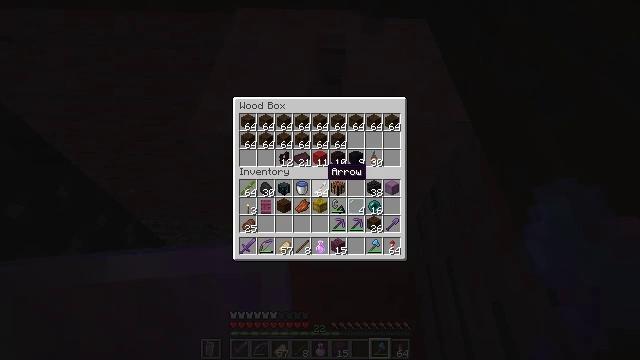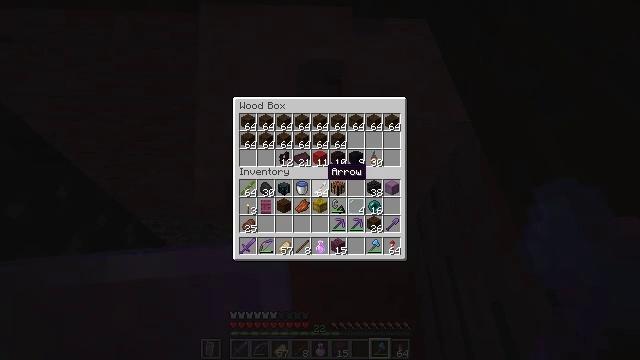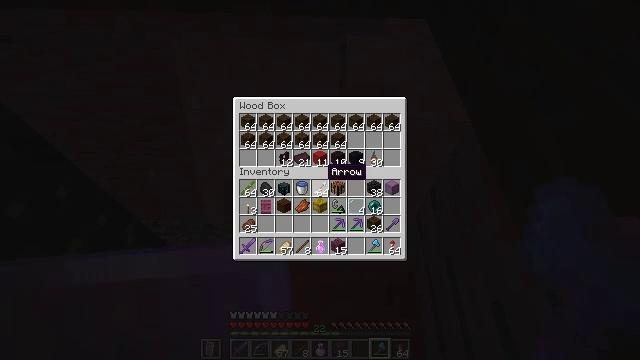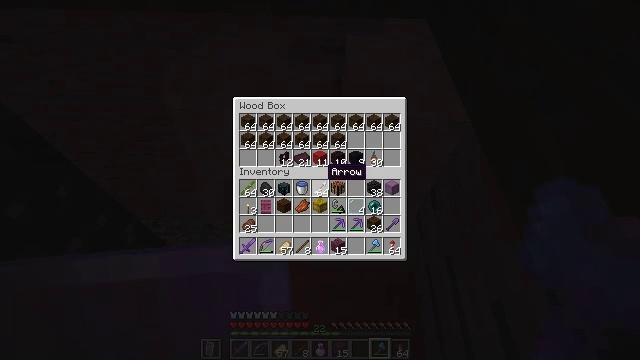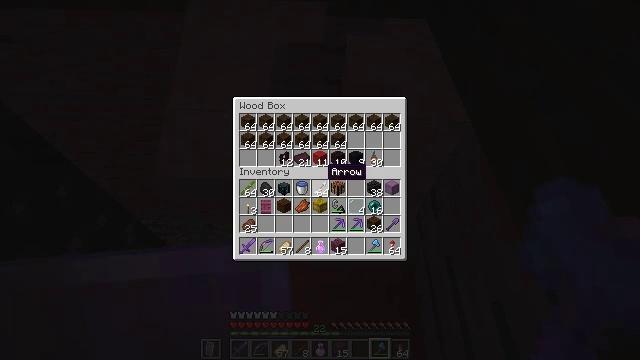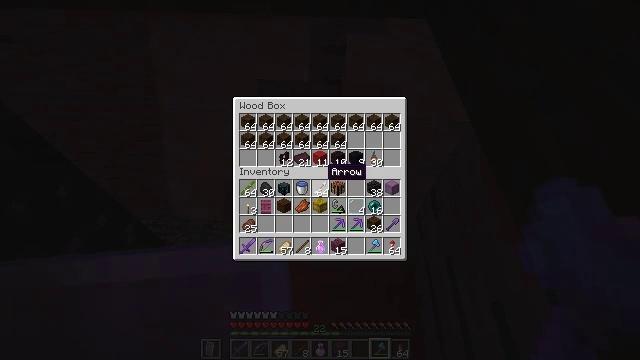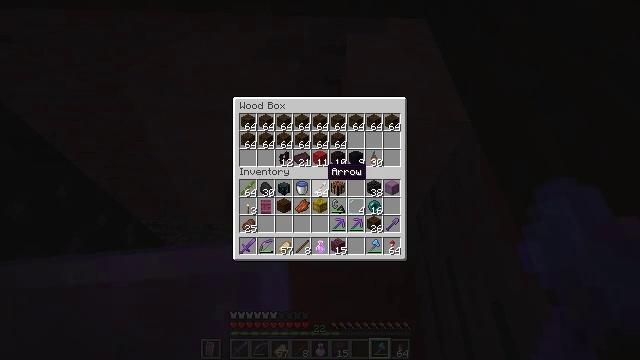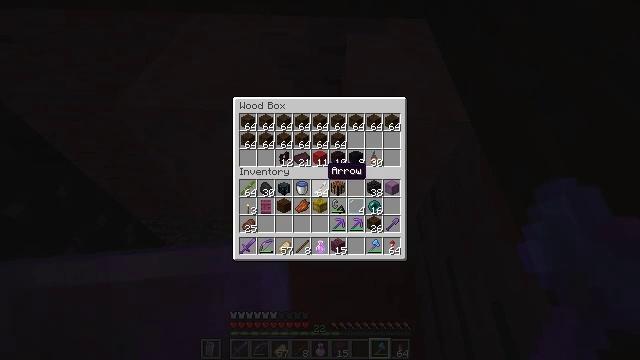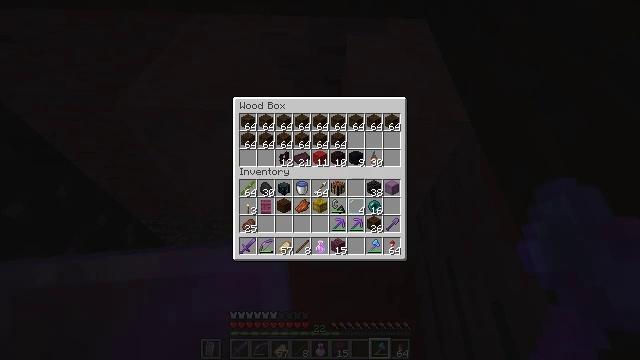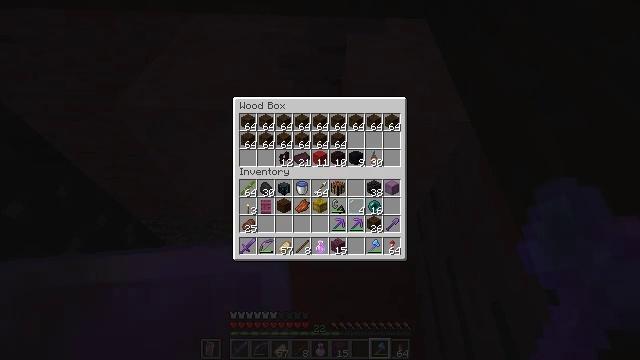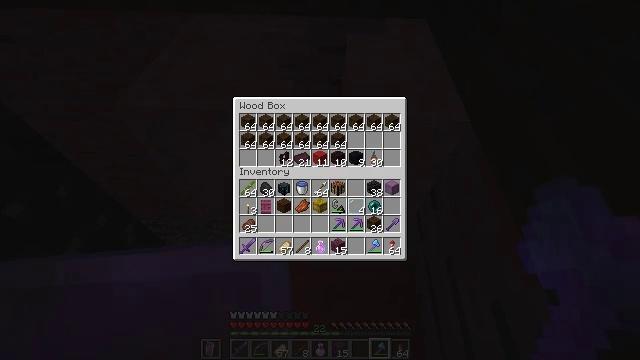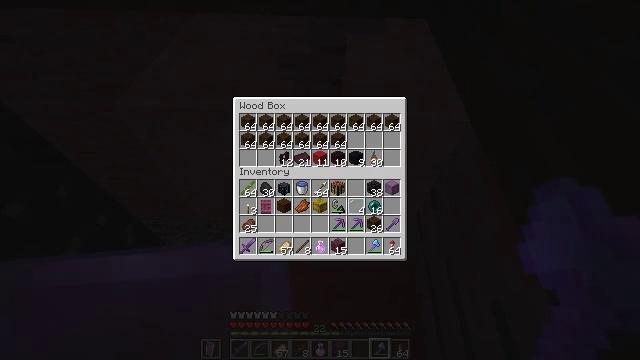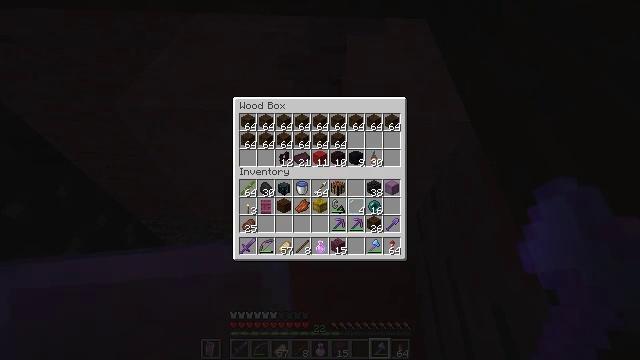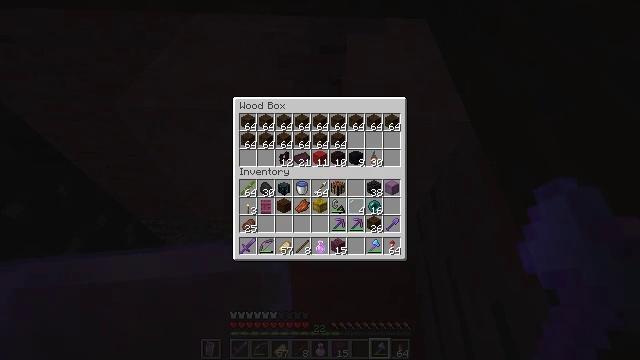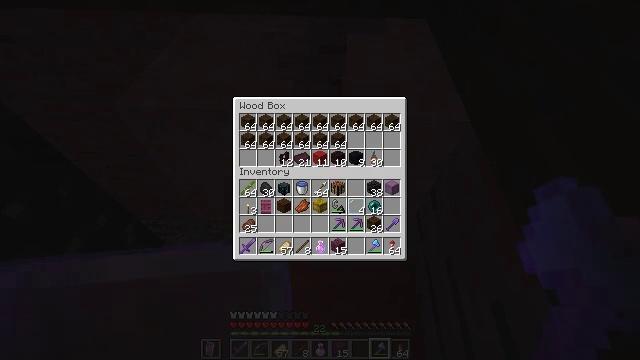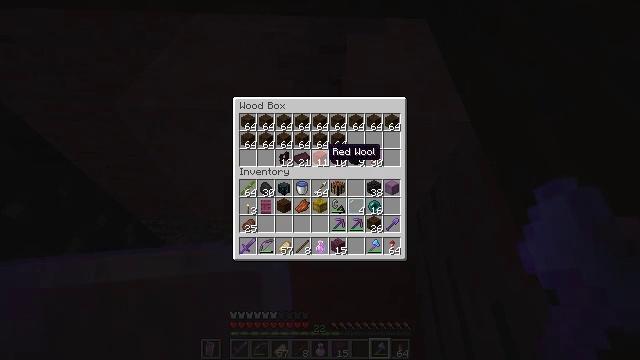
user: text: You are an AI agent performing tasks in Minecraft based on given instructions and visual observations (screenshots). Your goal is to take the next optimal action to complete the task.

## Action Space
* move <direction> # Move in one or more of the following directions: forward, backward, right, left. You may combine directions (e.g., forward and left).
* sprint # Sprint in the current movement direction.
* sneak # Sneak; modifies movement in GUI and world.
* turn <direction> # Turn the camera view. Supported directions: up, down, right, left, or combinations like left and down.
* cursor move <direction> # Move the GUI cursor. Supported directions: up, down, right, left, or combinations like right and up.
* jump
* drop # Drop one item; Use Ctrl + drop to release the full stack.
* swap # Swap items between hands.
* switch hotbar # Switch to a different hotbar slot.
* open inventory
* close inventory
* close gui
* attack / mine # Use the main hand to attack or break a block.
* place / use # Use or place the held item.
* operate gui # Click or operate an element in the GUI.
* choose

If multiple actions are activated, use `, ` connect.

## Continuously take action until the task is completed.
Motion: motion action
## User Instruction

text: craft item red carpet
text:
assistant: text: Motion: no_op
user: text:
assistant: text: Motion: no_op
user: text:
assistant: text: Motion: no_op
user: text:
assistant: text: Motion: no_op
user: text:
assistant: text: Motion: no_op
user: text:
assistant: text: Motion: no_op
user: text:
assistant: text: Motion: no_op
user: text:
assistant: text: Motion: sneak, turn up
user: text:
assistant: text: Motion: sneak
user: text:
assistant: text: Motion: sneak
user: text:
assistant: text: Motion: sneak
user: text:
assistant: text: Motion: sneak
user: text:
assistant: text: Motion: sneak
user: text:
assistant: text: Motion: sneak
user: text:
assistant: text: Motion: sneak, turn up
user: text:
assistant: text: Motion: sneak
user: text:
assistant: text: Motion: sneak
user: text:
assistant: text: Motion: sneak
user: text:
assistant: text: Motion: sneak
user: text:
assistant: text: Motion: sneak
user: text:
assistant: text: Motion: sneak, attack / mine
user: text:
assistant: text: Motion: sneak, attack / mine
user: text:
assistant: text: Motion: sneak, attack / mine
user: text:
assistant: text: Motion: sneak, attack / mine
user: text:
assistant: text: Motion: sneak
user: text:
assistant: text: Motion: no_op
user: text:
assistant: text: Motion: no_op
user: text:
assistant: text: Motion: no_op
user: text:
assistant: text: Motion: no_op
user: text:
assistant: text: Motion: no_op